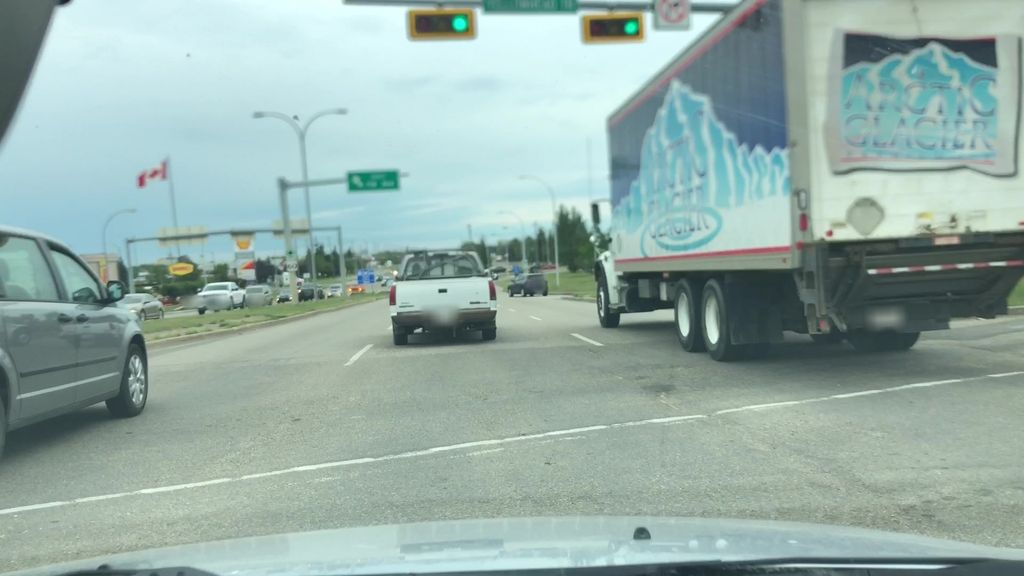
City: edmonton